Aerial crown-view tile of a tropical tree (Barro Colorado Island, Panama), acquired 20250715:
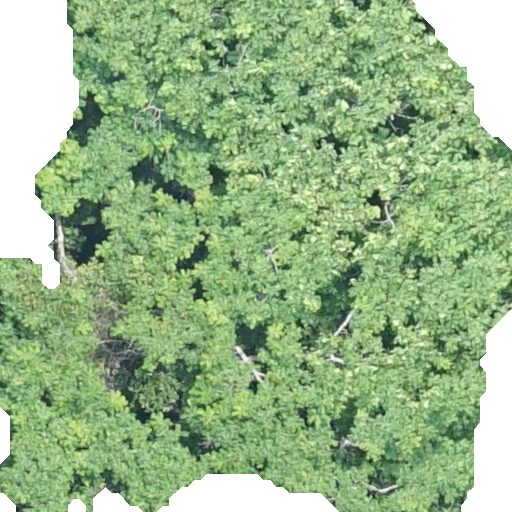
Species: Anacardium excelsum
GBIF accepted scientific name: Anacardium excelsum
Crown area: 376.988 m²